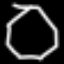
Label: octagon